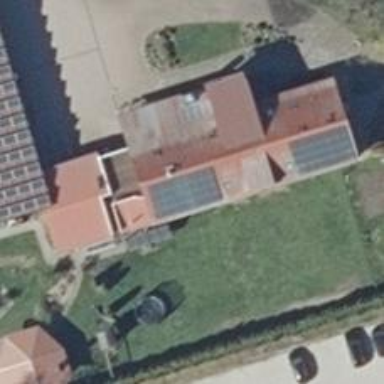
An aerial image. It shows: Solar photovoltaic panel generator producing electricity as small installation.